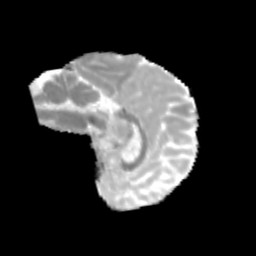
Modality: MD
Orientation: sagittal
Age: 10
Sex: male
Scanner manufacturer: siemens
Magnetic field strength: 3 T
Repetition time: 3.8 s
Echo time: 0.07 s